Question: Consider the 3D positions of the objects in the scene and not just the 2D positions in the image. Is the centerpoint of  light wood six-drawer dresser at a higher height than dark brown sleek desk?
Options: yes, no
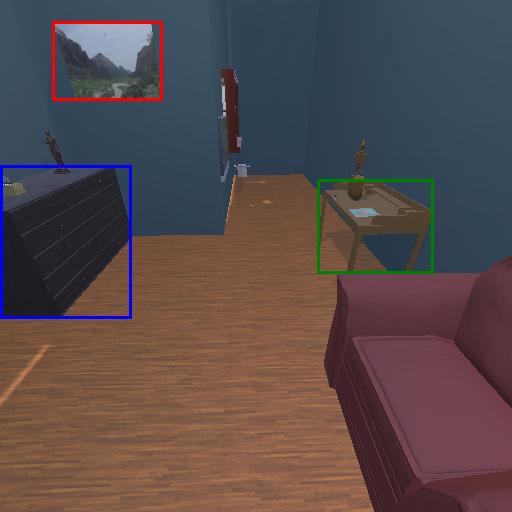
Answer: yes